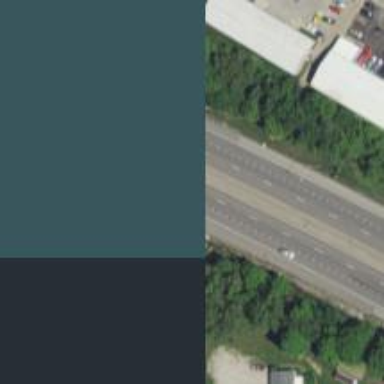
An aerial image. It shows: Motorway expressway.